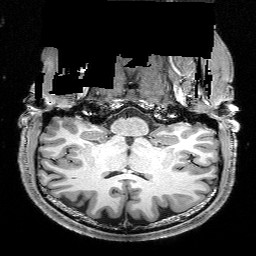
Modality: T1w
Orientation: sagittal
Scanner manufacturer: siemens
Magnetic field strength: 3 T
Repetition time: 2.25 s
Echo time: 0.00418 s